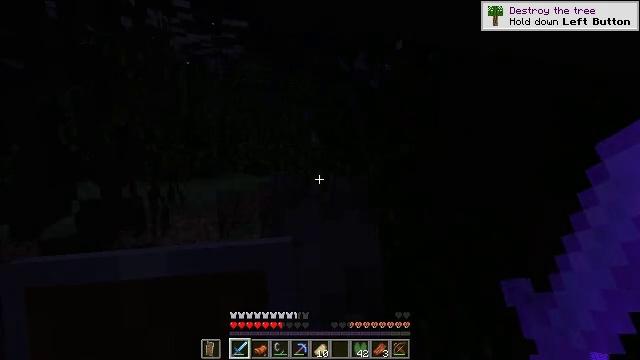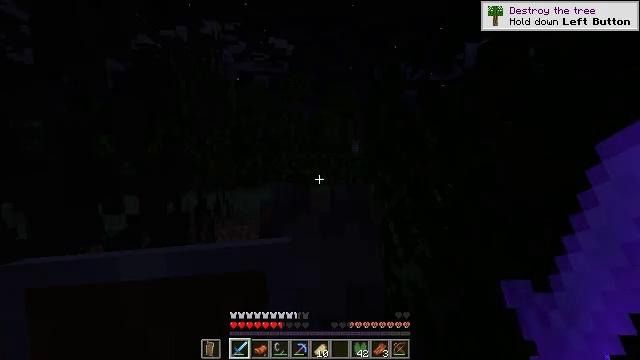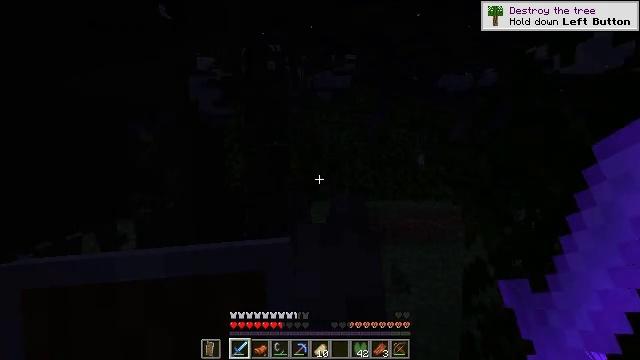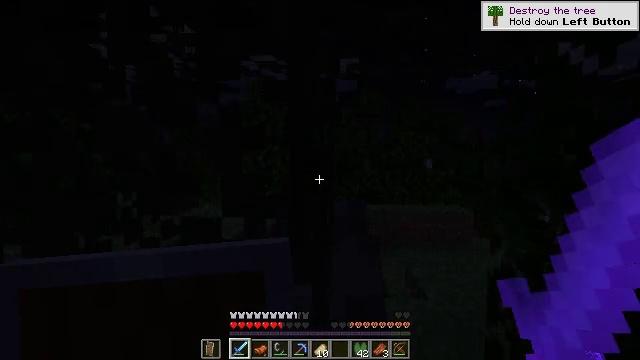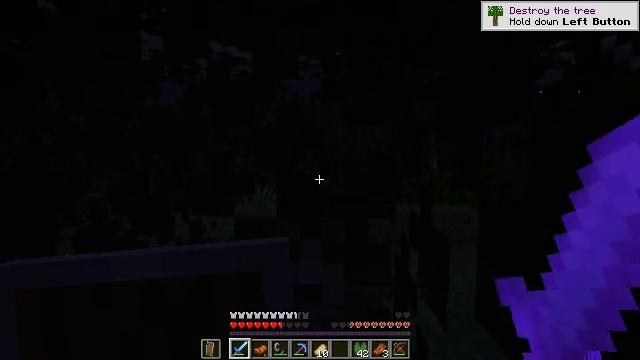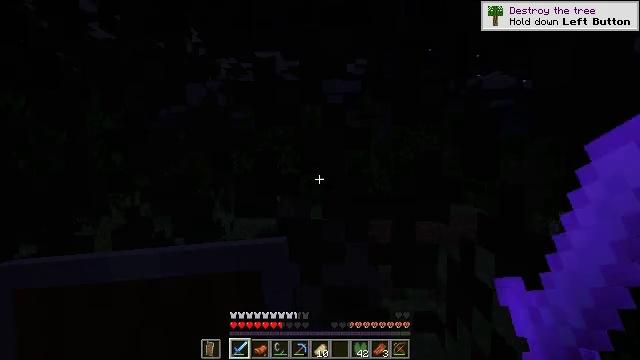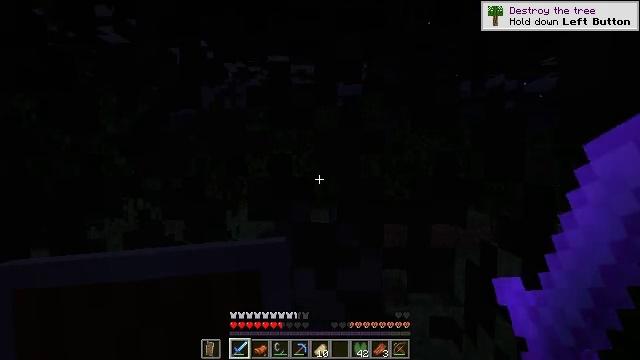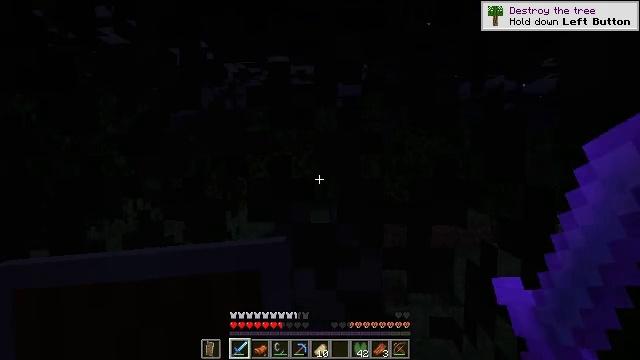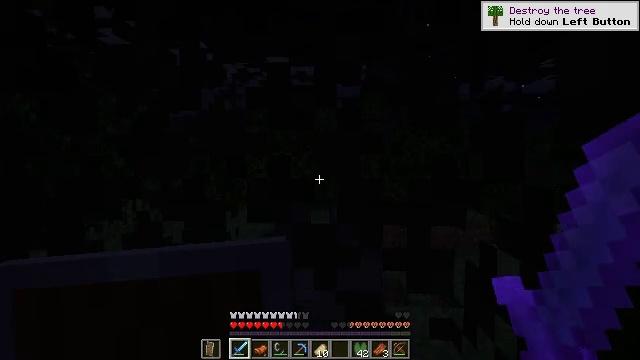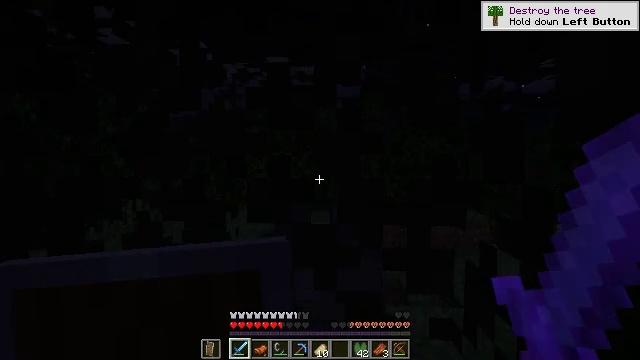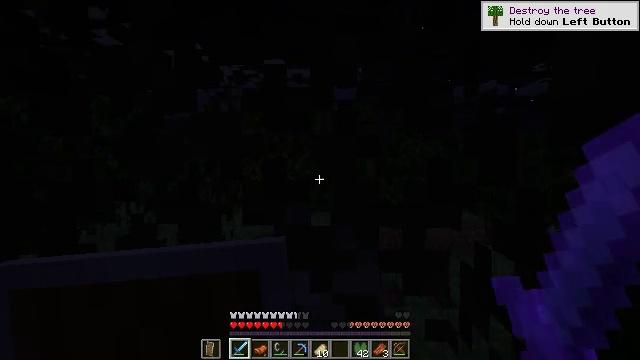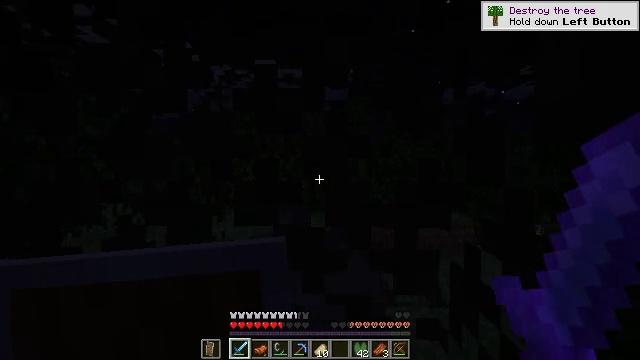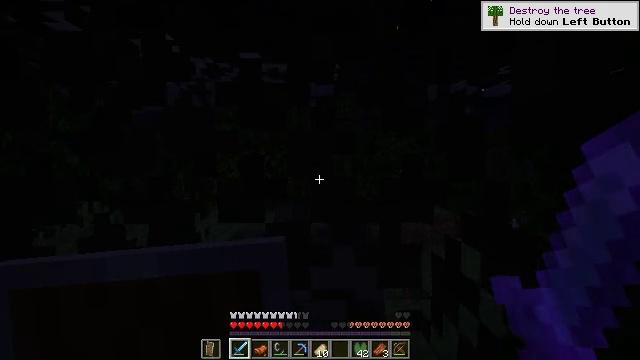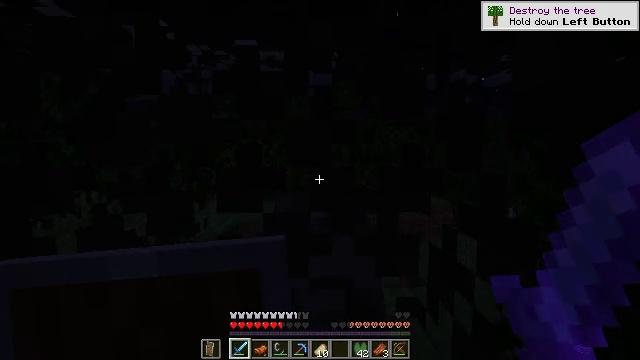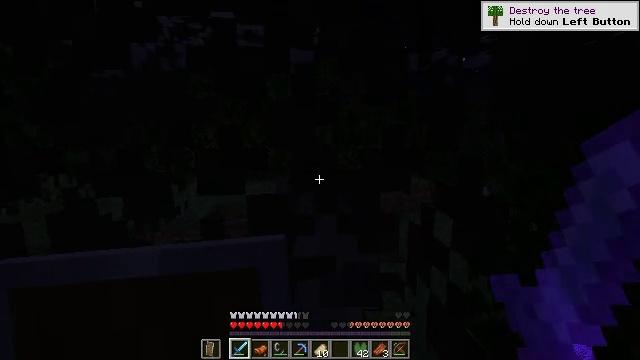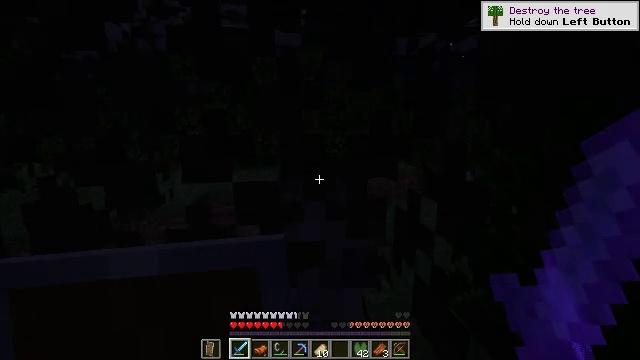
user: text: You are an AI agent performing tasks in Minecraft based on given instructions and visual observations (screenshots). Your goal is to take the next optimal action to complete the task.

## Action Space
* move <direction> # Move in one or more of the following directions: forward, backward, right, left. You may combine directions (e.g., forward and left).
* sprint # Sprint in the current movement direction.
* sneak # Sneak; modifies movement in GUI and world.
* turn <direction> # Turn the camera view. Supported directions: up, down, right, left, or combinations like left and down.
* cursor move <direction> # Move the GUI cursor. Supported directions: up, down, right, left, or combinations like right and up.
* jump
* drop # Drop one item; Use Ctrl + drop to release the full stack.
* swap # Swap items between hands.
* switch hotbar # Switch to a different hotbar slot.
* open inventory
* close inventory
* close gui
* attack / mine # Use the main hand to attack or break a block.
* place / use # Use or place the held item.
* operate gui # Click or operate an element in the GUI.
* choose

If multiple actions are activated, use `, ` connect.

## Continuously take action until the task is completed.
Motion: motion action
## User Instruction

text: Gather birch leaves using hands or shears.
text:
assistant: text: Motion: move forward and move left, turn left and up
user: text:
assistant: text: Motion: move forward and move left, turn left and up
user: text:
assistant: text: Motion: move forward and move left, turn left
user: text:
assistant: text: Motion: move forward and move left
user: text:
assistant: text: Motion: move forward and move left
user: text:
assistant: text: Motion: move forward and move left
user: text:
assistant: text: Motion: move forward and move left
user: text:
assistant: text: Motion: move forward and move left
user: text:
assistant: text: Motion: move forward and move left
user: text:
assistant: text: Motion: move forward and move left
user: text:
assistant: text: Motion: move forward and move left, turn right
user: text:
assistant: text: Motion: move forward and move left, turn right
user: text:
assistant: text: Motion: move forward, turn right and down
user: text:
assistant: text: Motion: move forward, turn right and down
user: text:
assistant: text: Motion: move forward, turn right and down
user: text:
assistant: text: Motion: move forward, turn right and down
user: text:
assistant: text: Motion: move forward, turn down, attack / mine
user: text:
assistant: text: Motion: move forward, turn right, attack / mine
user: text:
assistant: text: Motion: move forward, attack / mine
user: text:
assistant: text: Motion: move forward, attack / mine
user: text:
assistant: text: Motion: move forward, turn left and up, attack / mine
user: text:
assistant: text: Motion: move forward, turn left and up, attack / mine
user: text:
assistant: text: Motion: turn left and up, attack / mine
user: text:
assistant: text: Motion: turn left, attack / mine
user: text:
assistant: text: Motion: turn left, attack / mine
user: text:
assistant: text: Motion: turn left, attack / mine
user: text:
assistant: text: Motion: turn left, attack / mine
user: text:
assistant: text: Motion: turn left, attack / mine
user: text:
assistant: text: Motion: attack / mine
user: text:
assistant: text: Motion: turn left, attack / mine